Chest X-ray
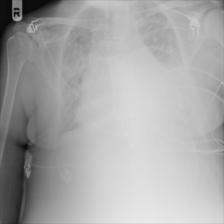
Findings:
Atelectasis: negative
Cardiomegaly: positive
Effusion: positive
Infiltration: positive
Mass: negative
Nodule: negative
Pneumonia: negative
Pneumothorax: negative
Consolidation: negative
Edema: positive
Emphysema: negative
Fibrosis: negative
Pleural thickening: negative
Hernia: negative